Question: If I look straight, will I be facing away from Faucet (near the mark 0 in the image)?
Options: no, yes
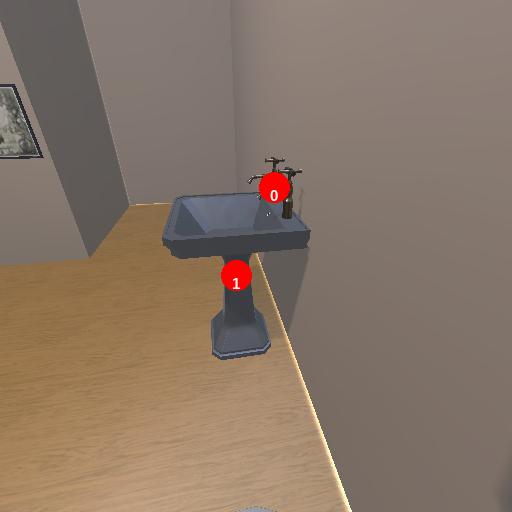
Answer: no